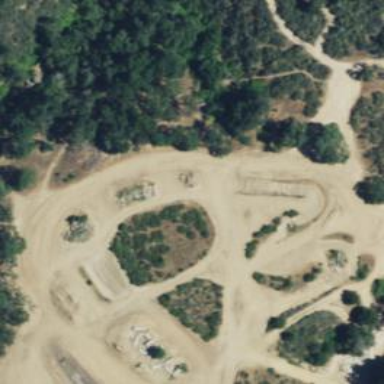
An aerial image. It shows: Obstacle course for sports activities.